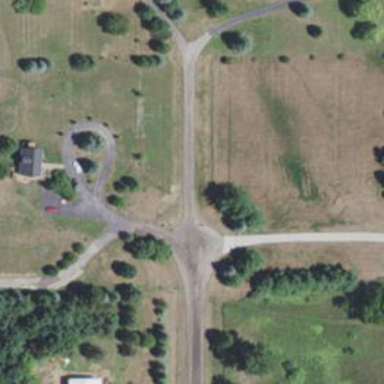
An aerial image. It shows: Turning circle on the road.